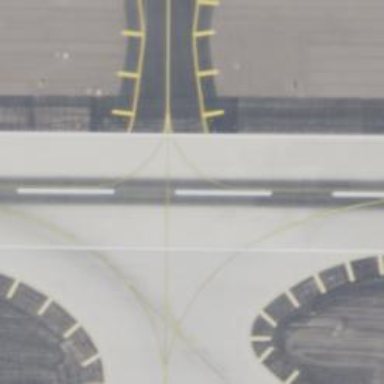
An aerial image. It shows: Image of taxiway at airport.